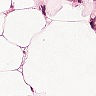
Metastatic tissue present: yes